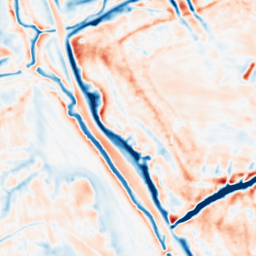
Category: multiscale
Decomposition family: dog_multiscale
Decomposition parameters: sigma_ratio: 1.4
n_scales: 5
base_sigma: 1
Upsampling method: bspline
Upsampling parameters: scale: 2
Upsampling scale: 2